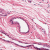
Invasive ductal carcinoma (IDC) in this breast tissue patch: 0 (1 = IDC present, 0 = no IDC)